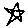
Label: star